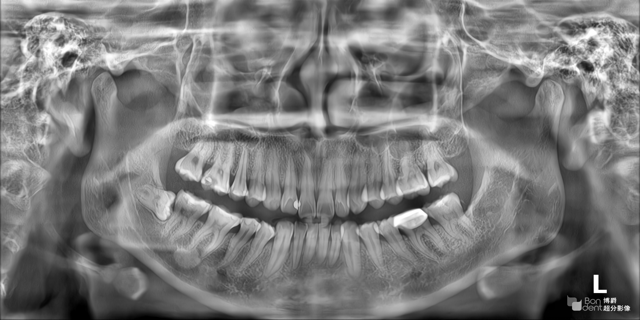
adult